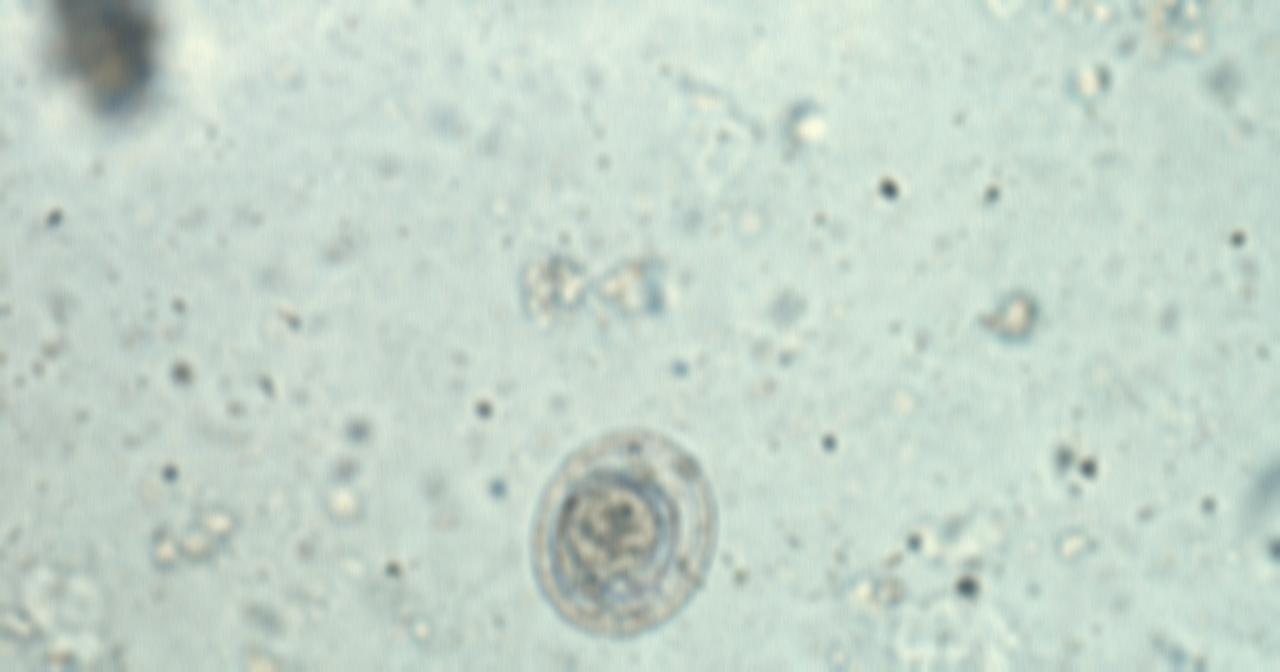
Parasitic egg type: Hymenolepis nana